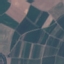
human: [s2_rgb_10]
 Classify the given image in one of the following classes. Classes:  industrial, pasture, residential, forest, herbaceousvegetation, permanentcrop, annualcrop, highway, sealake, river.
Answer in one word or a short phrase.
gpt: PermanentCrop